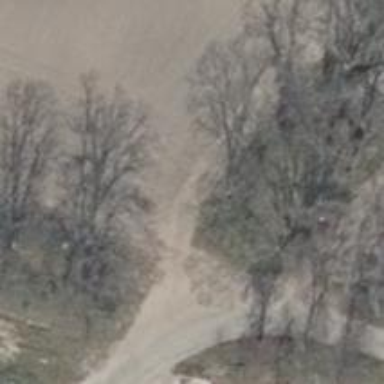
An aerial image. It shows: Sandy track with grade 5 track type.